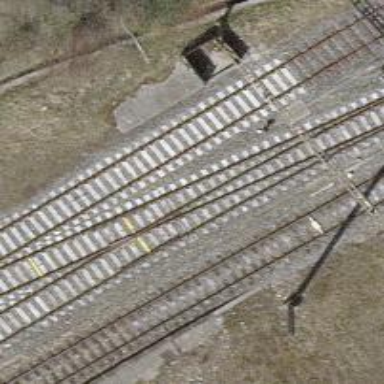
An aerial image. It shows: Rail yard with electrified rails and single track.